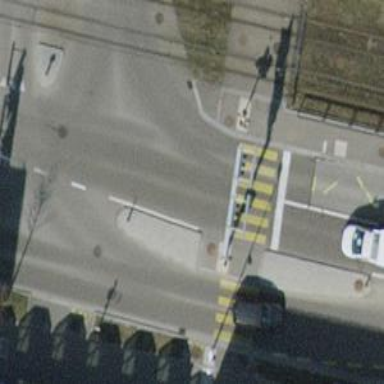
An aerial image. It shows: Crossing with traffic signals and zebra crossing island.